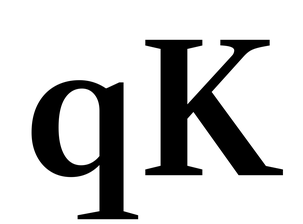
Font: LibreCaslonText_SemiBold